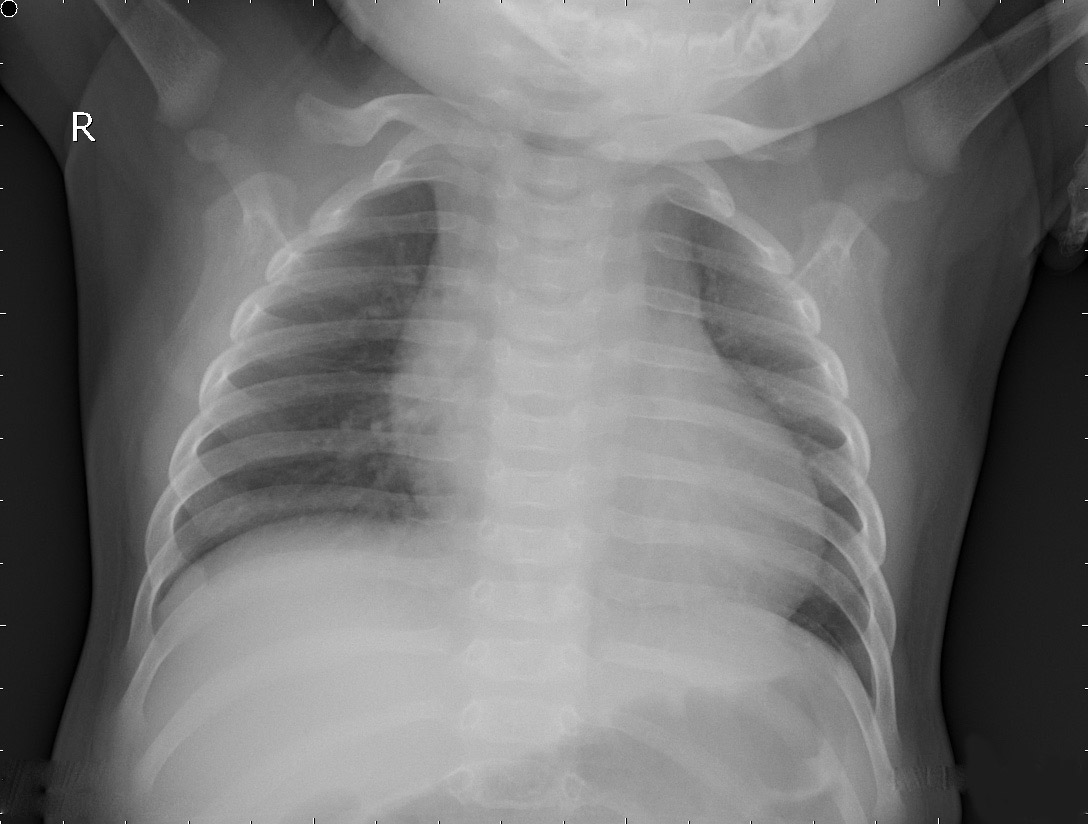
Diagnosis: NORMAL